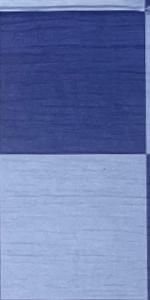
Label: Empty